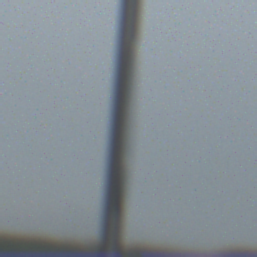
Verkehrszeichen: VorgeschriebeneVorbeifahrtLinks
Umgebung: Roofed, Beach
Tageszeit: Midday
Wetter: Overcast
Licht: Natural
Jahreszeit: NotSpecified
Kontrast: LowContrast